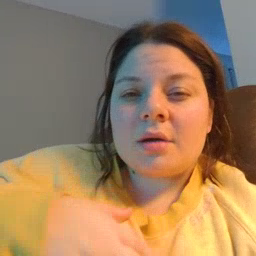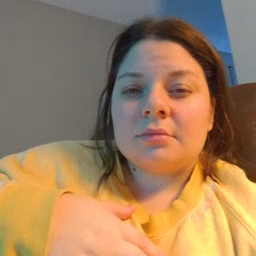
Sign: cry